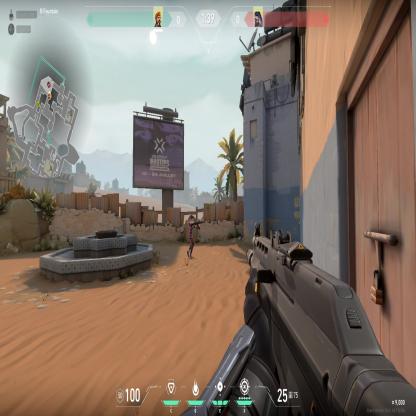
Label: enemy